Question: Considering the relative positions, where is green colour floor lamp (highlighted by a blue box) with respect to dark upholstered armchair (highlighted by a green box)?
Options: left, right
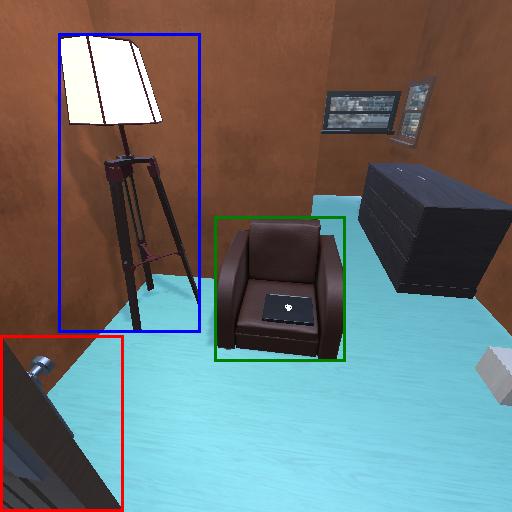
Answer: left